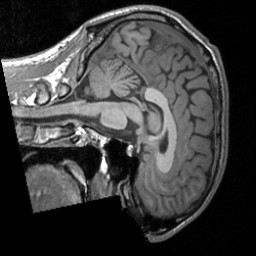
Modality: T1w
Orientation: sagittal
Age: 22
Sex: male
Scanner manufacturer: siemens
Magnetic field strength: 3 T
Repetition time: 1.9 s
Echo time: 0.00226 s